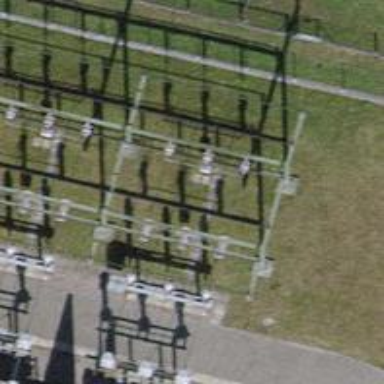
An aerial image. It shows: Switch used for power control.